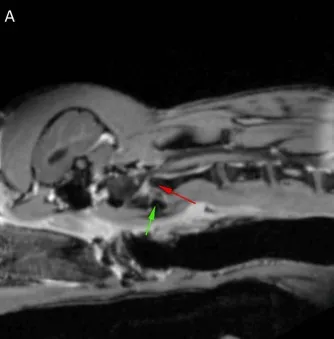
Post-contrast T1-weighted sagittal.
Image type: radiology (mri)